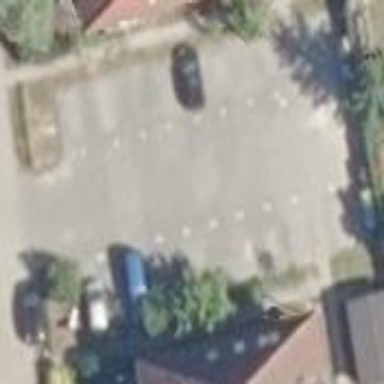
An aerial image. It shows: Parking area with surface.